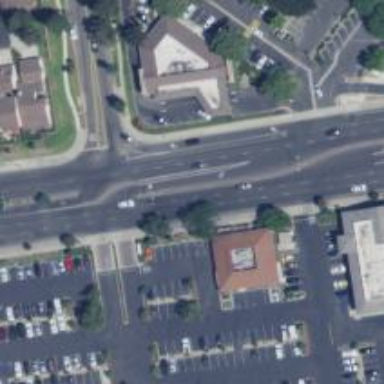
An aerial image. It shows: Secondary link road with asphalt surface.